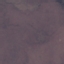
Label: HerbaceousVegetation